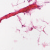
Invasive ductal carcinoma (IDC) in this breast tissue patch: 0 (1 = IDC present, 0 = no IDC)